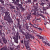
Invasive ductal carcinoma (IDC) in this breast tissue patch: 1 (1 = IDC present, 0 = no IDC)